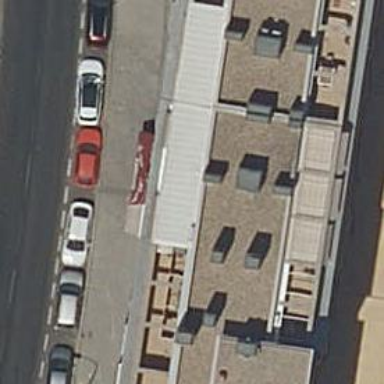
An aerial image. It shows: Restaurant.